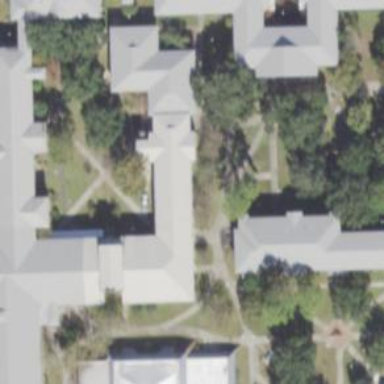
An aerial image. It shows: College building.